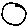
Label: circle